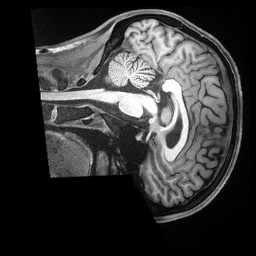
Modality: T1w
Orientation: sagittal
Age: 24
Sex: female
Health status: ill
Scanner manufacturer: siemens
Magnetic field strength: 3 T
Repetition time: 2.5 s
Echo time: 0.00181 s